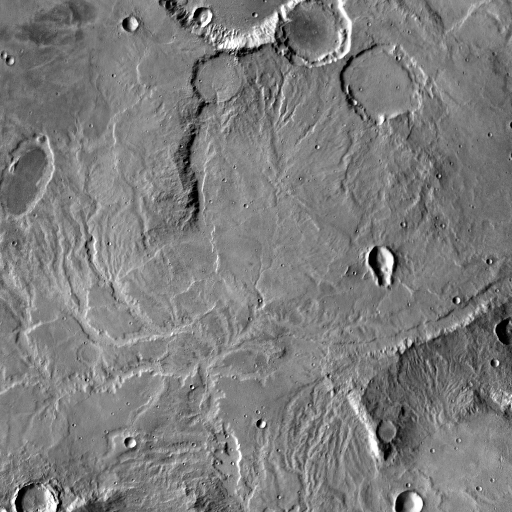
Crater classes present: Background, Other, Layered, Buried, Secondary